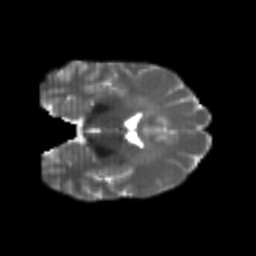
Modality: T2w
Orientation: coronal
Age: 23
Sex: female
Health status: healthy
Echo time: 0.074 s